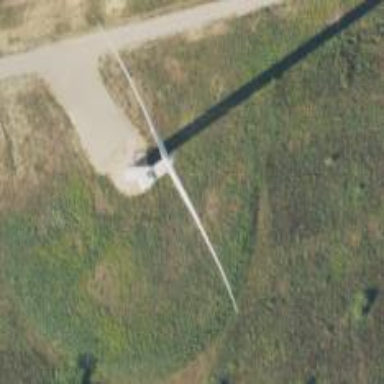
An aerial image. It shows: Wind generator powered by wind turbines of horizontal axis type. It is manufactured by Vestas.